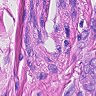
Metastatic tissue present: yes